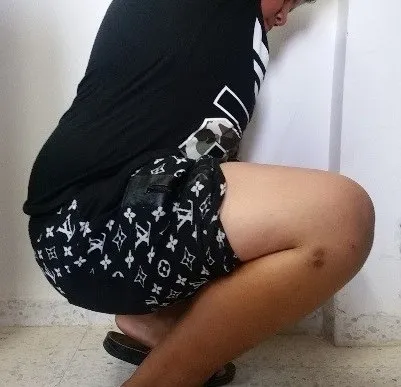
Normal flexion of the right knee at the last one year follow up.
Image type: medical_photograph (skin_photograph)